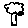
Label: tree